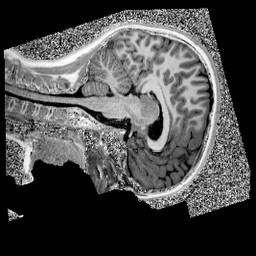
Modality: UNIT1
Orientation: sagittal
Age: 11
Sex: female
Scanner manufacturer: siemens
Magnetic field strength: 3 T
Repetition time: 4 s
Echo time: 0.00299 s